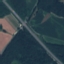
Land use / land cover class: Highway